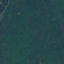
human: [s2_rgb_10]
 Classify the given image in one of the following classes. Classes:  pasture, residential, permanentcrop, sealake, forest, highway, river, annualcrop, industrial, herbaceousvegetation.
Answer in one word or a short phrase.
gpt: Forest